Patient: sex M, age 52
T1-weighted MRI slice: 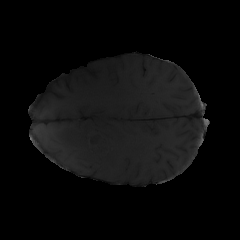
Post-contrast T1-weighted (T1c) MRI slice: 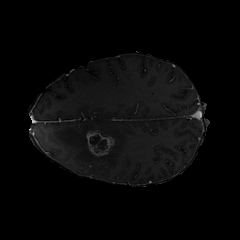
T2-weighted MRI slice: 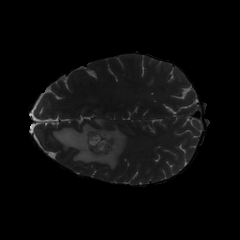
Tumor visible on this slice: yes
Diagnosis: Glioblastoma, IDH-wildtype
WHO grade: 4